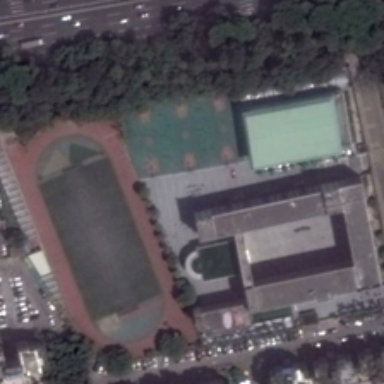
Some buildings and a playground with three basketball fields are in a school near a road with many green trees .